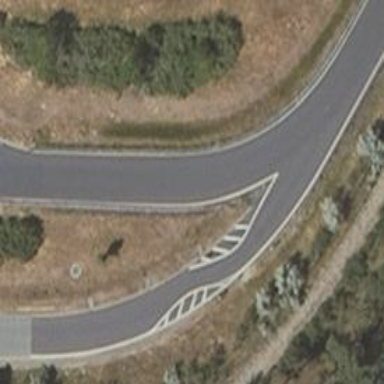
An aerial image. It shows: Chicane for traffic calming.